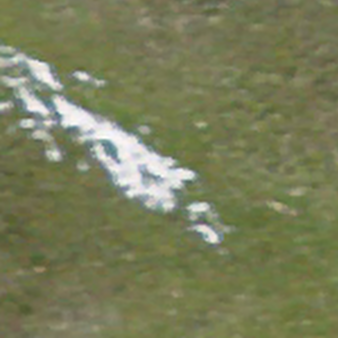
Label: other